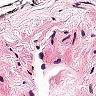
Metastatic tissue present: no